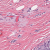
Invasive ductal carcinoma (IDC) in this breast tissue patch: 1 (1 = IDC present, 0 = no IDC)